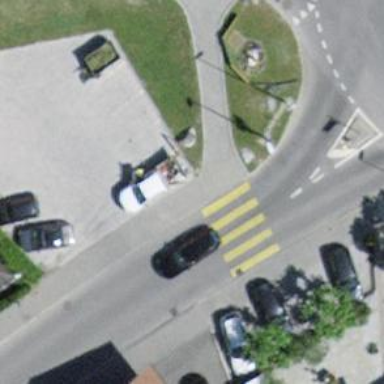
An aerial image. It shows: Uncontrolled crossing on the road.